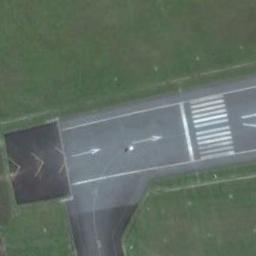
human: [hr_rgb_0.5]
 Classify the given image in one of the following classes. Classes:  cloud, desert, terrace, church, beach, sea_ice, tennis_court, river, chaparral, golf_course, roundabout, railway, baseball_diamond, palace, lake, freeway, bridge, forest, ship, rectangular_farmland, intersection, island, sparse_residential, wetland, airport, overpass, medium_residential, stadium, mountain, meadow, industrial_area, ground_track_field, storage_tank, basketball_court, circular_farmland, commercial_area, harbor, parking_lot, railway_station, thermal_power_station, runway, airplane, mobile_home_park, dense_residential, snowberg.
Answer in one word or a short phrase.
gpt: runway